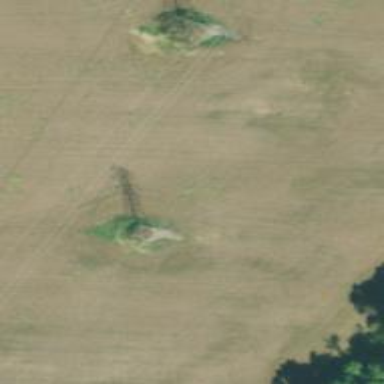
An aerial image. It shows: Lattice structure tower used for power transmission.